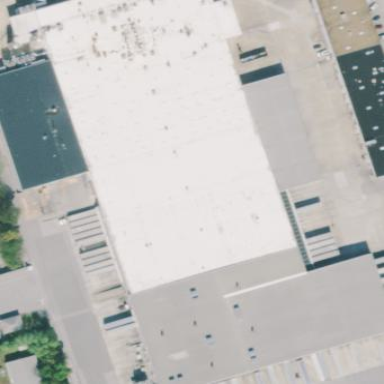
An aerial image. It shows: Manufacturing building.